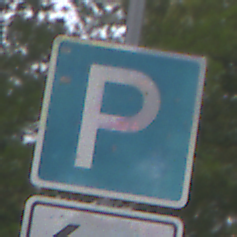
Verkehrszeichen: Parken
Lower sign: RichtungsangabeDurchPfeile1
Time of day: Midday
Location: Outdoor (Nature)
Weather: Overcast
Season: Autumn
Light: Natural